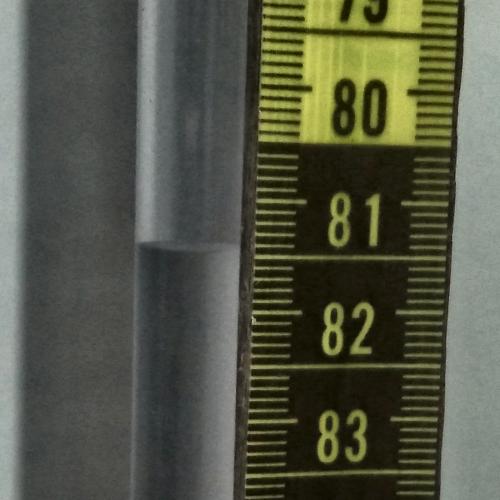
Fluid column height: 81.4 cm